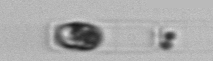
Label: Guinardia_delicatula_TAG_internal_parasite